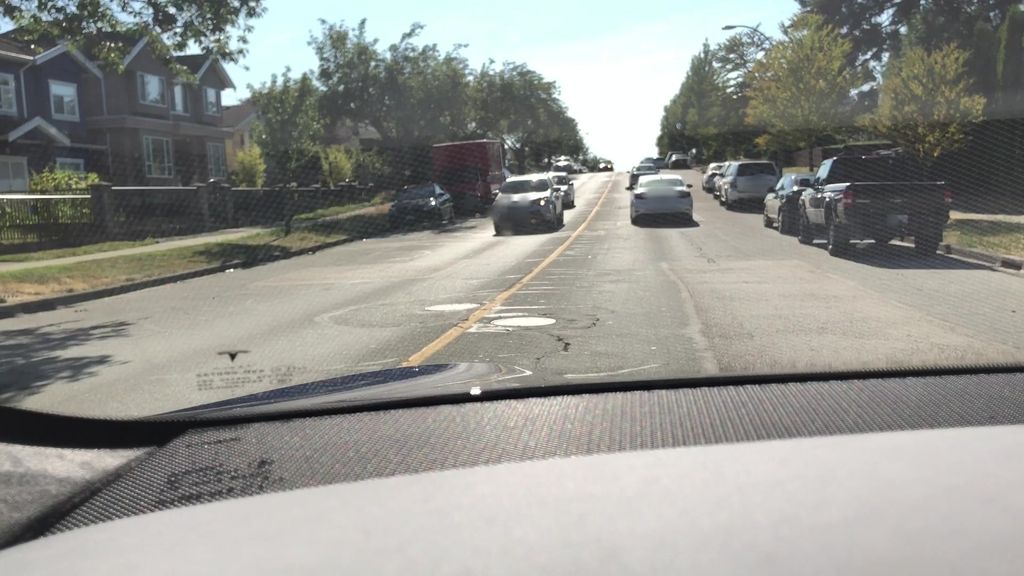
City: vancouver